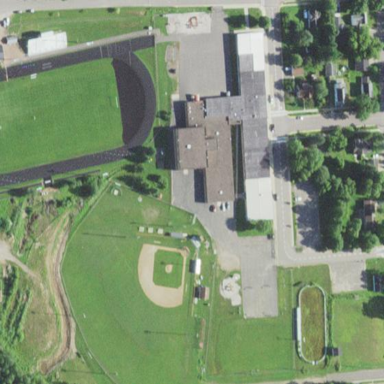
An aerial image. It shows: School.